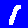
Digit: 1